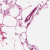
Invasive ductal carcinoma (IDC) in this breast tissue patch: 0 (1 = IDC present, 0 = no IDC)